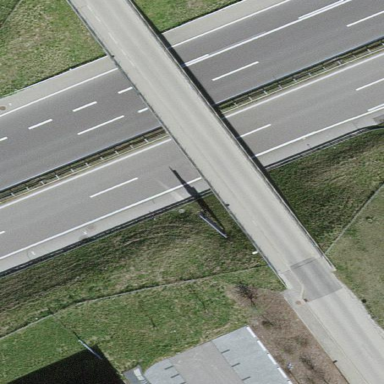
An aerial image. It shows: Man-made bridge.